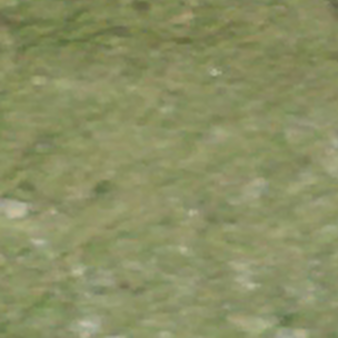
Label: other